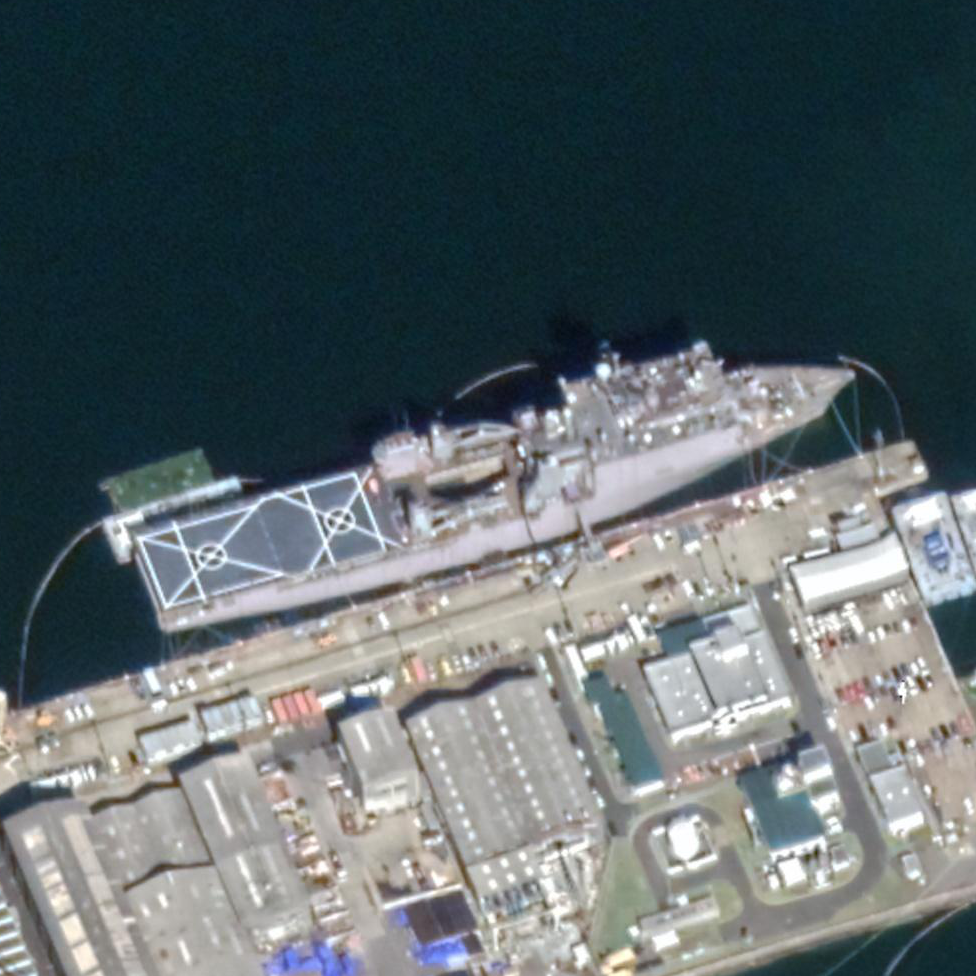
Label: combat